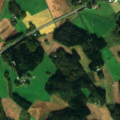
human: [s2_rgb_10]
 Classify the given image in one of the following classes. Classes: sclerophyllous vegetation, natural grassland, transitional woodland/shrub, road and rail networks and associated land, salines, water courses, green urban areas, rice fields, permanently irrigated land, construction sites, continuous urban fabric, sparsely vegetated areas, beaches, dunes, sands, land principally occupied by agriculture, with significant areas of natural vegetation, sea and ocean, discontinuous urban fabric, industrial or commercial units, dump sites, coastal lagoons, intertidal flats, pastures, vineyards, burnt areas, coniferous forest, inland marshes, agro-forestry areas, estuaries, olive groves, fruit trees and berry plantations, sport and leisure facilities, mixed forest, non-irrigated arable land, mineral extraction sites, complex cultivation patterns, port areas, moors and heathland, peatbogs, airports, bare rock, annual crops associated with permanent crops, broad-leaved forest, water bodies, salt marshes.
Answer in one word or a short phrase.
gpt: non-irrigated arable land, land principally occupied by agriculture, with significant areas of natural vegetation, coniferous forest, mixed forest